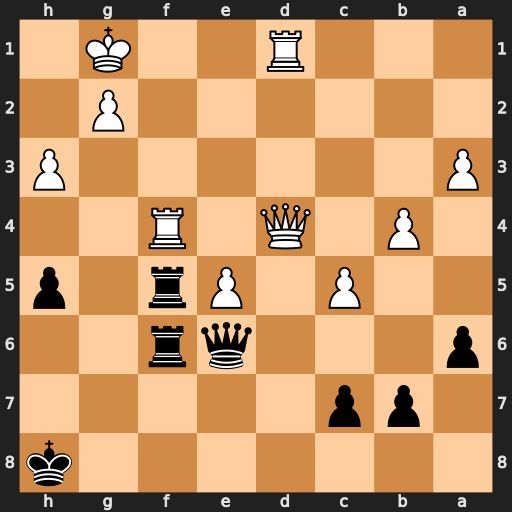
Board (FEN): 7k/1pp5/p3qr2/2P1Pr1p/1P1Q1R2/P6P/6P1/3R2K1
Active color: b
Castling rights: -
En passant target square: -
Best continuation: Rxf4 Qd8+ Rf8